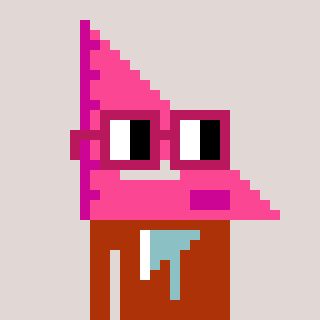
a pixel art character with square dark red glasses, a squadron ruler-shaped head and a hotbrown-colored body on a warm background